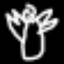
Label: angel